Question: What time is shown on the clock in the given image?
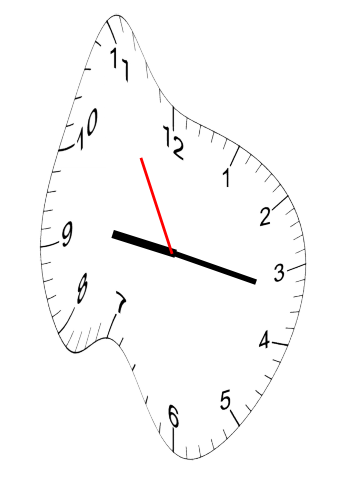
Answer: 09:16:55